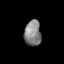
Tissue: skin
Cell type: Epithelial cells
Senescence score: 0.2705
Nuclear area (px): 418
Mean DAPI intensity: 132.792